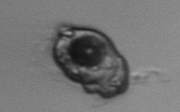
Label: Proterythropsis